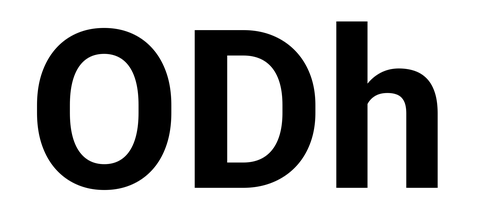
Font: Roboto_Bold